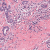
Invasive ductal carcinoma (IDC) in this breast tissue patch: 1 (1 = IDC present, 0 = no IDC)